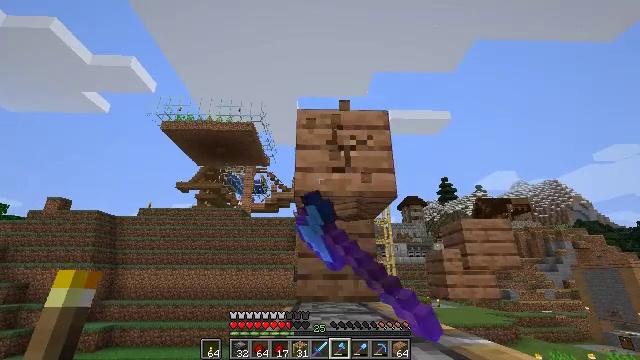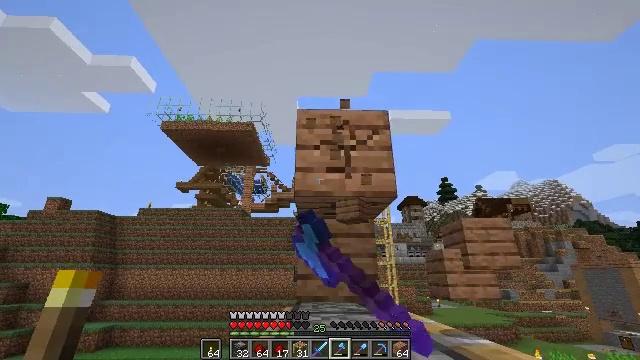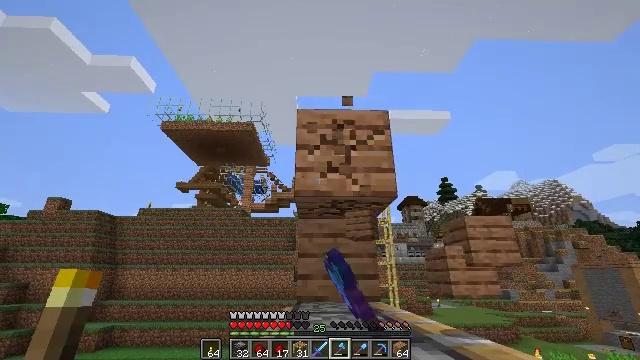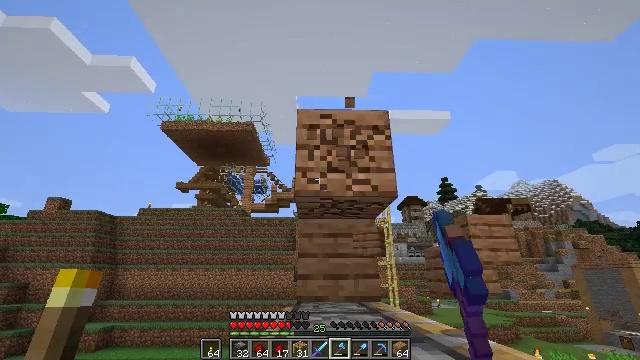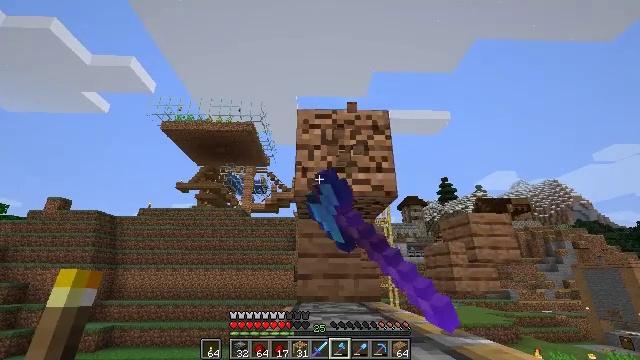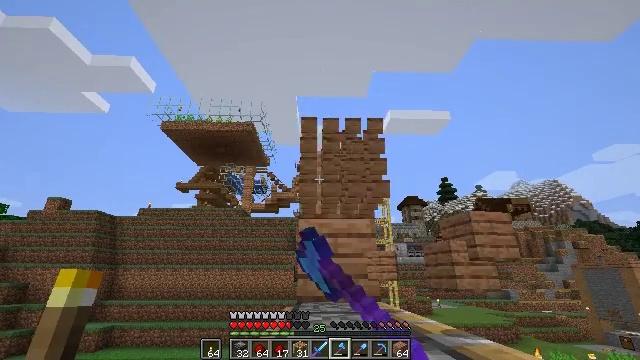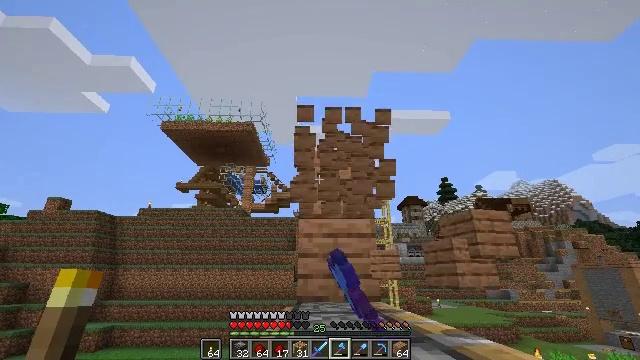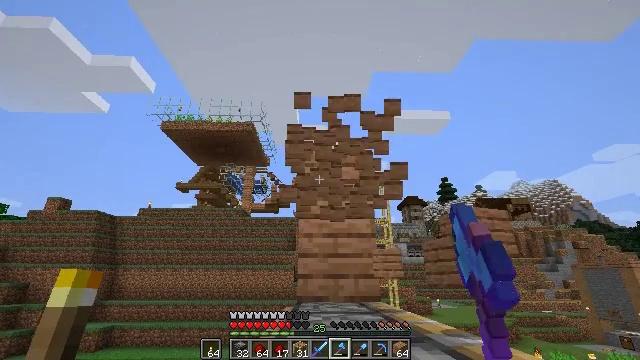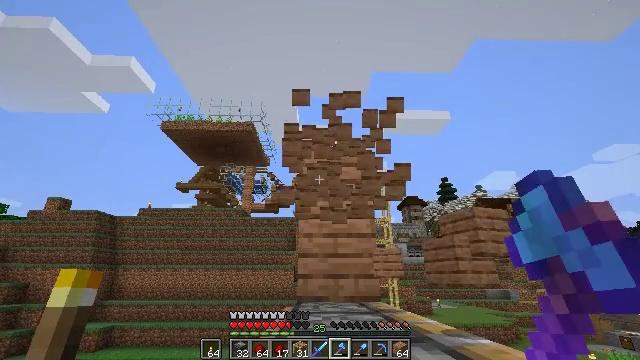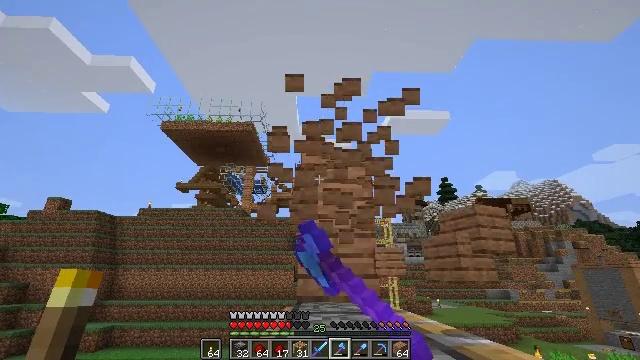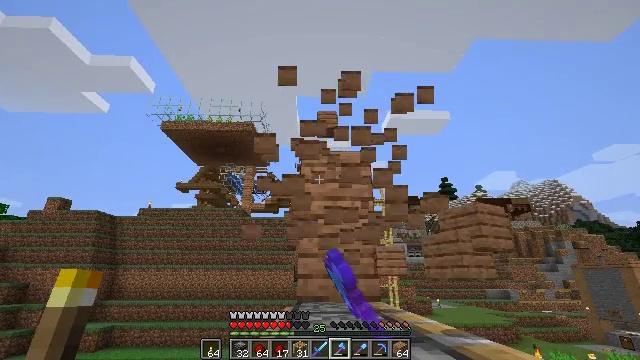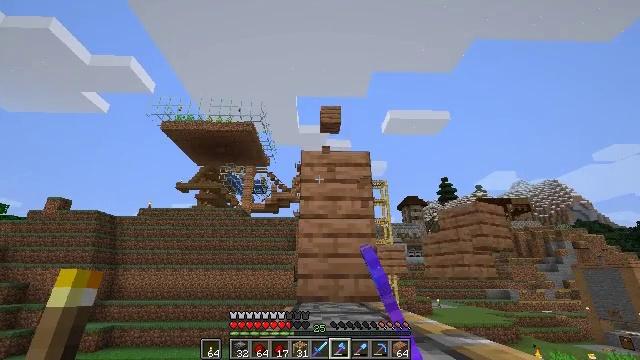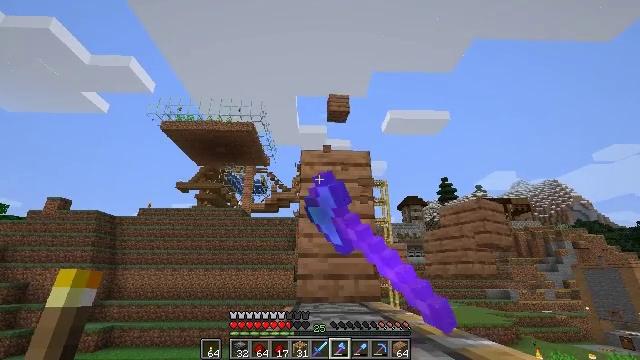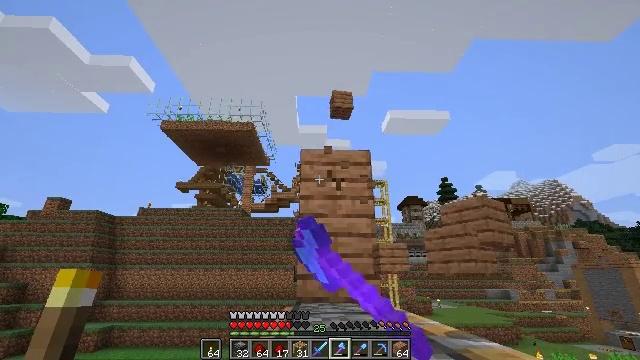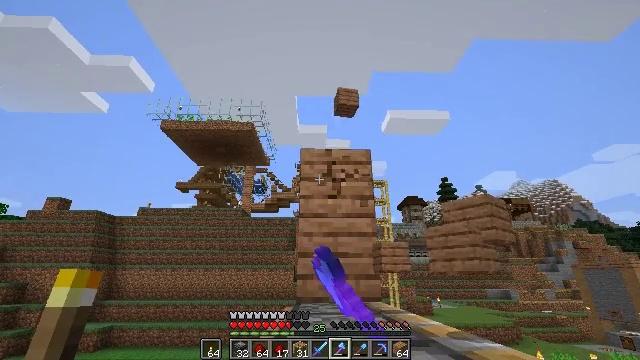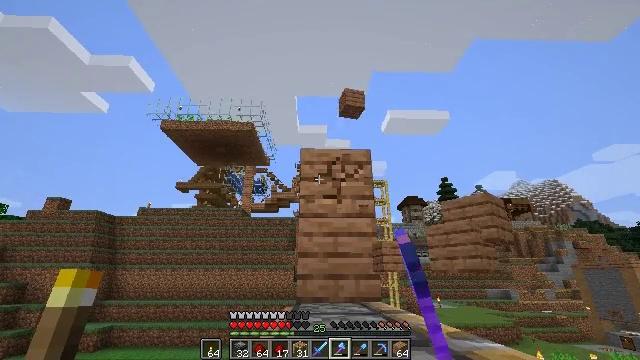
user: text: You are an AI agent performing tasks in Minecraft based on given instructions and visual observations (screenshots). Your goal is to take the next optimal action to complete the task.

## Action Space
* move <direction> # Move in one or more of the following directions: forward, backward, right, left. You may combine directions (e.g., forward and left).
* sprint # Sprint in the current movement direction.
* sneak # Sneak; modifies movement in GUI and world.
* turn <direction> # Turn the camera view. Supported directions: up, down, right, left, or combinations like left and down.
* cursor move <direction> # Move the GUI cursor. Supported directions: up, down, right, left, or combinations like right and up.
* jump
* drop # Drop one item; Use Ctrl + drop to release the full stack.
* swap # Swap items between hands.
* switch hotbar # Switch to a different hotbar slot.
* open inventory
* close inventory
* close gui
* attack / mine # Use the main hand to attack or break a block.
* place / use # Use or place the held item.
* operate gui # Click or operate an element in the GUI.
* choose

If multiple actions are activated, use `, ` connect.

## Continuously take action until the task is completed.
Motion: motion action
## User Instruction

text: Mine jungle planks from a structure.
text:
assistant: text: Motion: sneak, attack / mine
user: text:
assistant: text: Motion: sneak, attack / mine
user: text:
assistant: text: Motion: sneak, attack / mine
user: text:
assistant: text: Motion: sneak, attack / mine
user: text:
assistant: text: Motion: sneak, attack / mine
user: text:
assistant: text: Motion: sneak, attack / mine
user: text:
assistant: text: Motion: sneak, attack / mine
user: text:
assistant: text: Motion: sneak, attack / mine
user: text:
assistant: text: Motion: sneak, attack / mine
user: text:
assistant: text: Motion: sneak, attack / mine
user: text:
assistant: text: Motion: sneak, attack / mine
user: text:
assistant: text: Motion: move forward, sneak, attack / mine
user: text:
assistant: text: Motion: move forward, sneak, attack / mine
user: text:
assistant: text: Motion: move forward, sneak, attack / mine
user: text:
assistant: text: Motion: sneak, attack / mine
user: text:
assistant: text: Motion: sneak, attack / mine
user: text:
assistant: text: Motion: sneak, attack / mine
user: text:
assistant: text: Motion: sneak, attack / mine
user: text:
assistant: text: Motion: sneak, attack / mine
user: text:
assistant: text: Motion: sneak, turn right and down, attack / mine
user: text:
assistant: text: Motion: sneak, turn right and down, attack / mine
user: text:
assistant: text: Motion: sneak, turn down, attack / mine
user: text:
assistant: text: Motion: sneak, attack / mine
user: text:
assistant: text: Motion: sneak, attack / mine
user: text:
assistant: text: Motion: sneak, attack / mine
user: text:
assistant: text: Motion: sneak, attack / mine
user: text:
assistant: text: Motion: sneak, attack / mine
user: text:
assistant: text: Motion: sneak, attack / mine
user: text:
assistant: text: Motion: sneak, turn down, attack / mine
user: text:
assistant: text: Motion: sneak, turn down, attack / mine